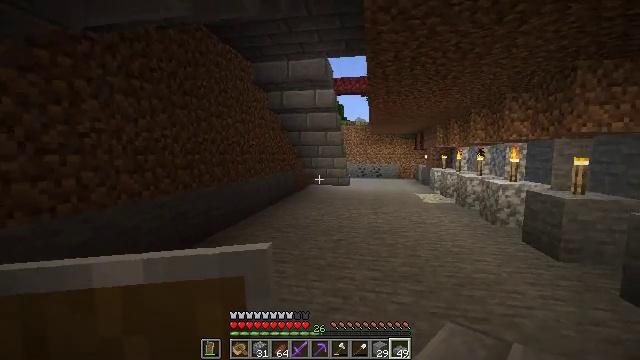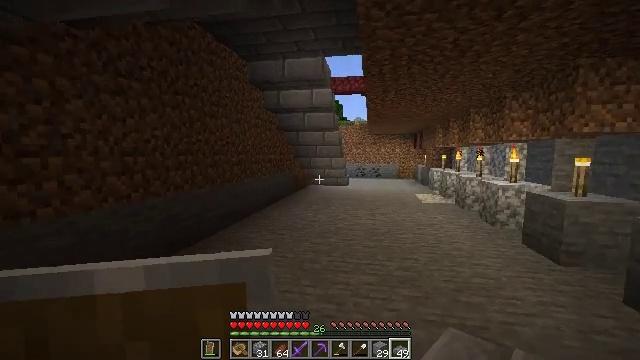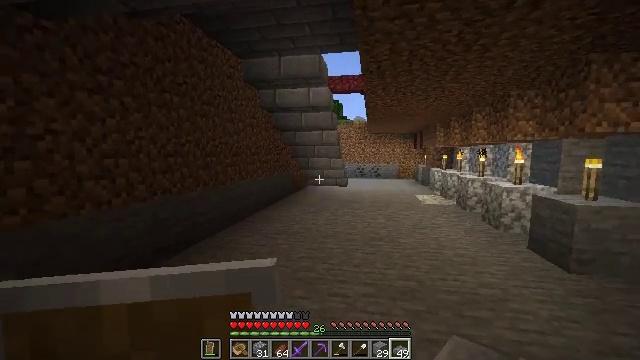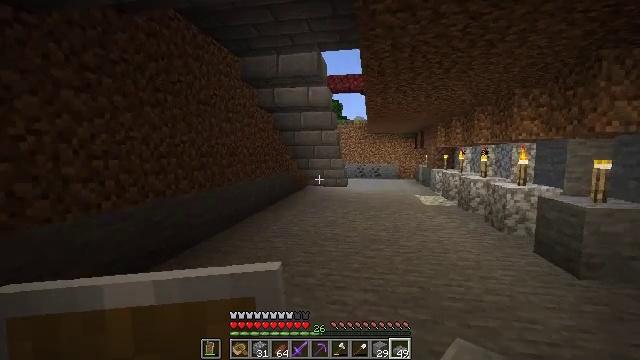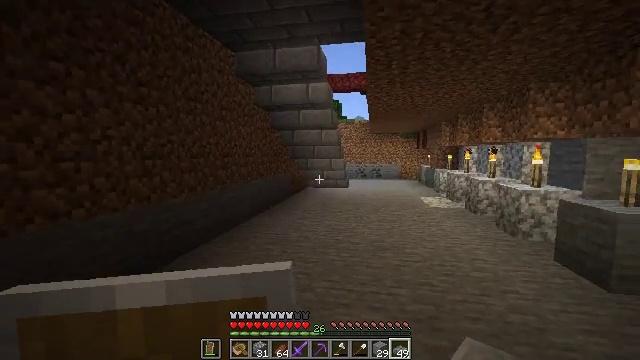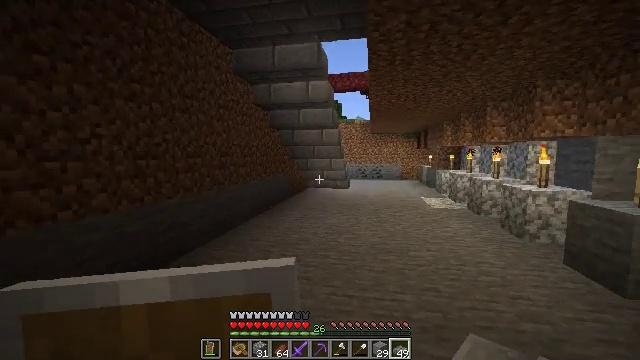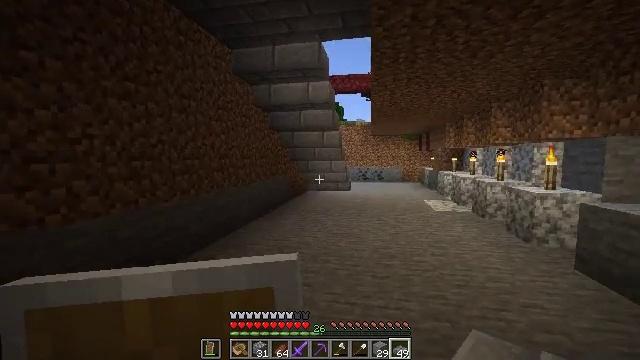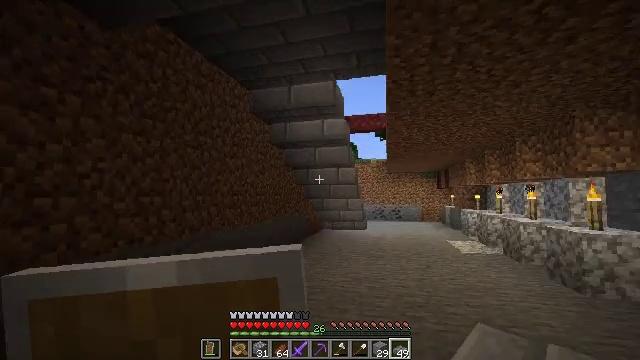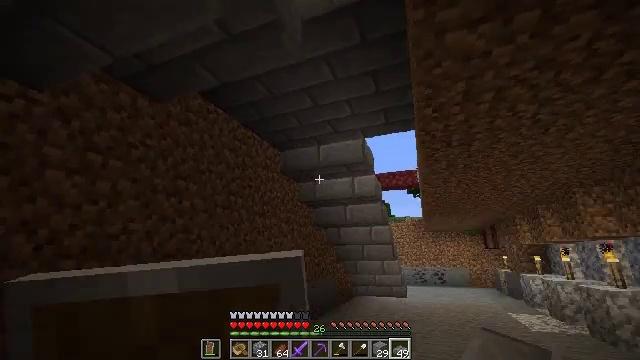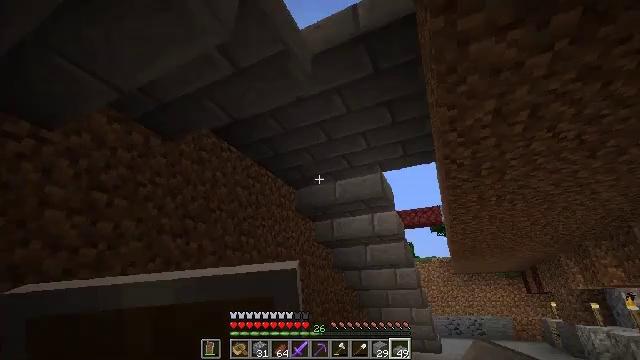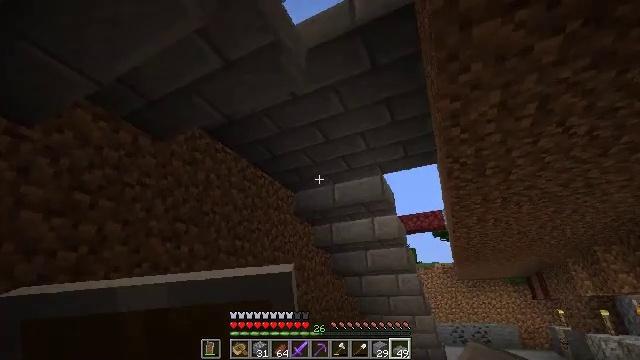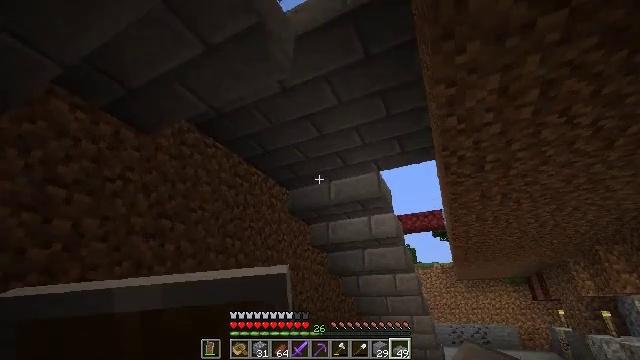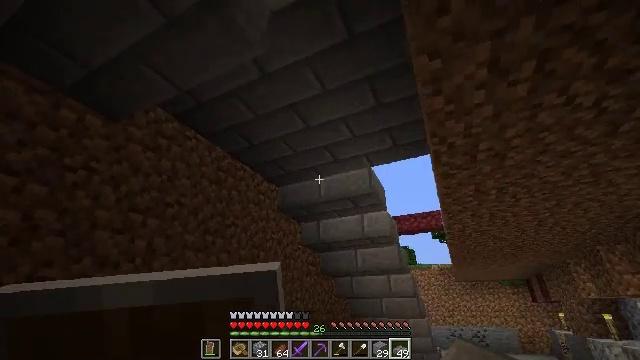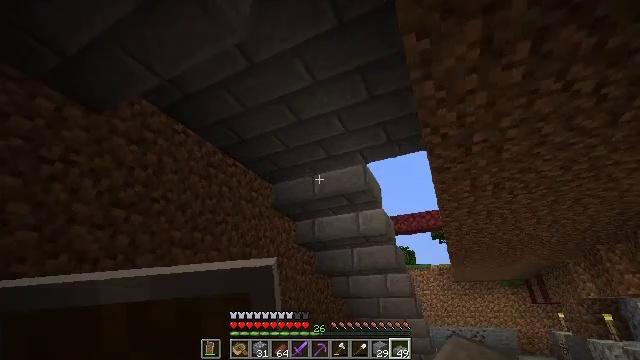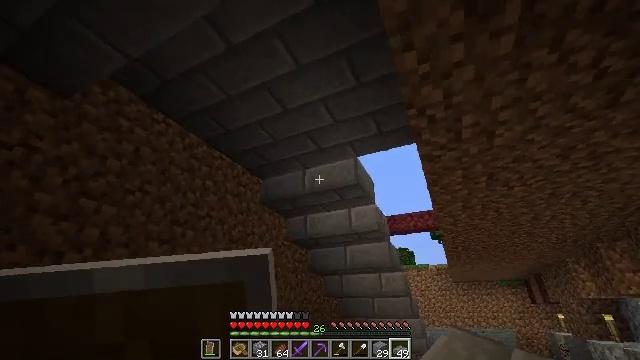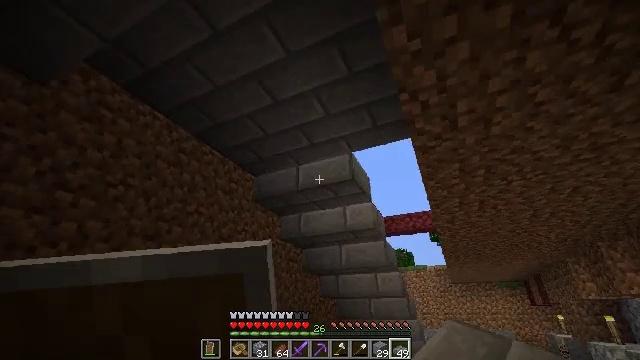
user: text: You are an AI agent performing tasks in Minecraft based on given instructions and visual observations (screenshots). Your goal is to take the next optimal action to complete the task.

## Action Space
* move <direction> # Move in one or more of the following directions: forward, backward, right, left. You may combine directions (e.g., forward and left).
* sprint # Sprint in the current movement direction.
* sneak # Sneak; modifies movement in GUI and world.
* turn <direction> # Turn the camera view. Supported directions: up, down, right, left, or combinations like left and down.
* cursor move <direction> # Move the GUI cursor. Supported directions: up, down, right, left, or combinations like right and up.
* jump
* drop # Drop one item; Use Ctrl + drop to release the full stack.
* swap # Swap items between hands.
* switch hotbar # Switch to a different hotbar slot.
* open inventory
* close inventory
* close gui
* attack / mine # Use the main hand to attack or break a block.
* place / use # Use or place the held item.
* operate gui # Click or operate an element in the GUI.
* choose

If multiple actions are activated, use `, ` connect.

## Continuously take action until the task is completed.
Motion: motion action
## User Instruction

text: Gather the iron door by mining it.
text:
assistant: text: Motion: move forward
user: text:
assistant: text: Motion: move forward
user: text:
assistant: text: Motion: move forward
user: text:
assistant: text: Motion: move forward
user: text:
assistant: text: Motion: move forward
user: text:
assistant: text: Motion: move forward
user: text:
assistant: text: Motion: move forward, turn left and up
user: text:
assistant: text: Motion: move forward, turn left and up
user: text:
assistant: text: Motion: move forward, turn left and up
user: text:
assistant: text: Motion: move forward and move right, turn up
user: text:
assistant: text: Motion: move forward and move right
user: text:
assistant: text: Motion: move forward and move right
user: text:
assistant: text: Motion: move forward and move right
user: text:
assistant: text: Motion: move forward and move right
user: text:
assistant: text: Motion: move forward
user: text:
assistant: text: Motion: move forward
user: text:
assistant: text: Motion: move forward, turn right and down
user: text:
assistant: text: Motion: move forward, turn right and down
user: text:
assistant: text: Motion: move forward, turn right and down
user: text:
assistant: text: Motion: move forward, turn right and down
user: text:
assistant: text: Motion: move forward, turn right and down
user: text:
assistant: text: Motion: move forward, turn right and down
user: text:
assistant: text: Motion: move forward, turn right and down
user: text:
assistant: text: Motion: move forward, turn down
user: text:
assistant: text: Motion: move forward, turn down
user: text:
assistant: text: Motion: move forward
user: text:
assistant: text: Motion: move forward
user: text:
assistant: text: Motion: move forward
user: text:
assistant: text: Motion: move forward
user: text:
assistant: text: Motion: move forward